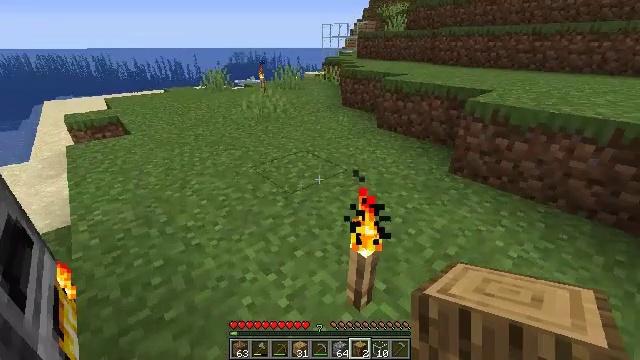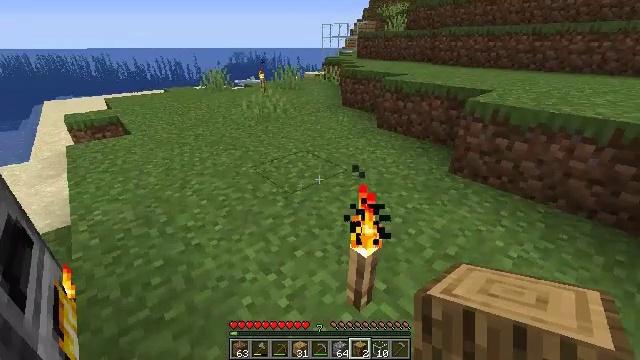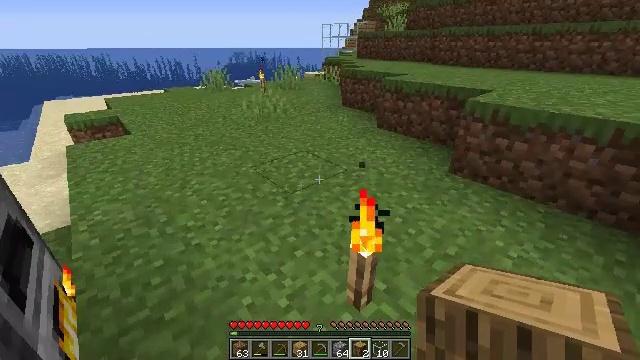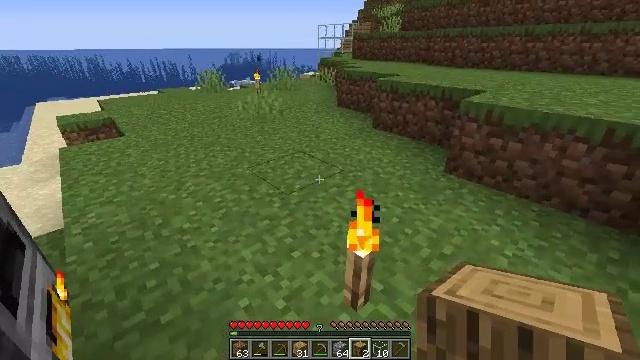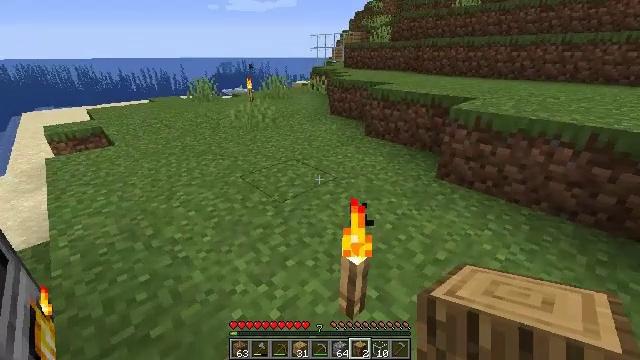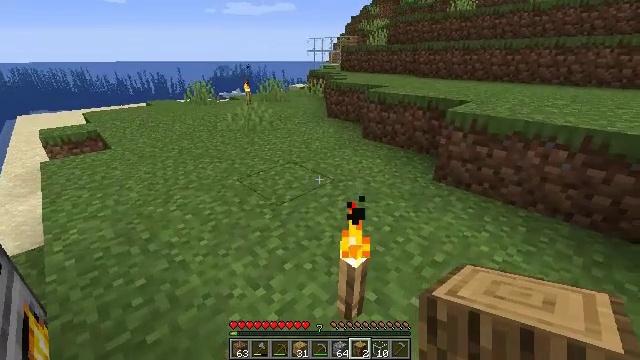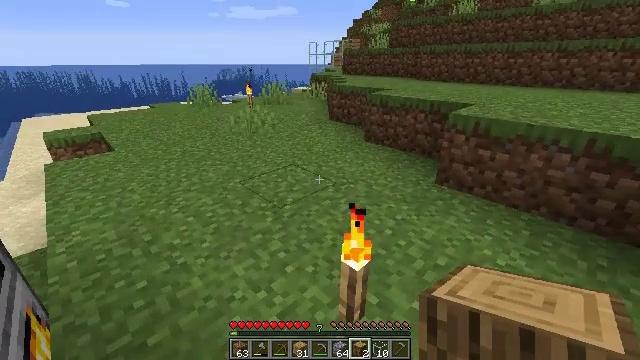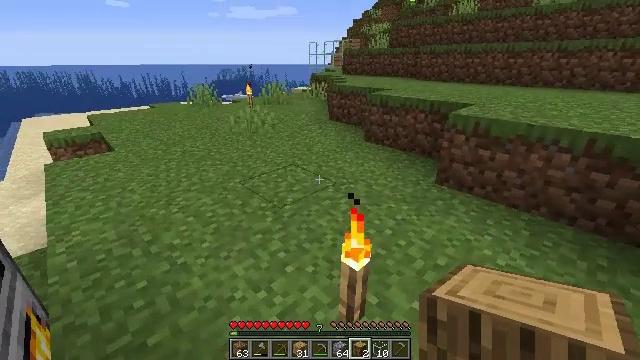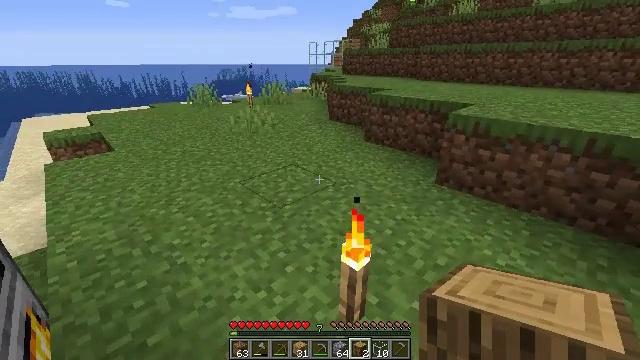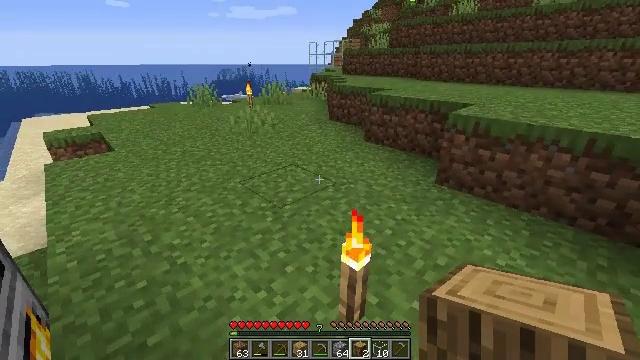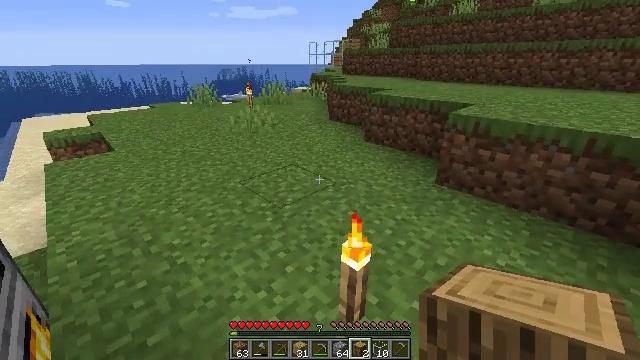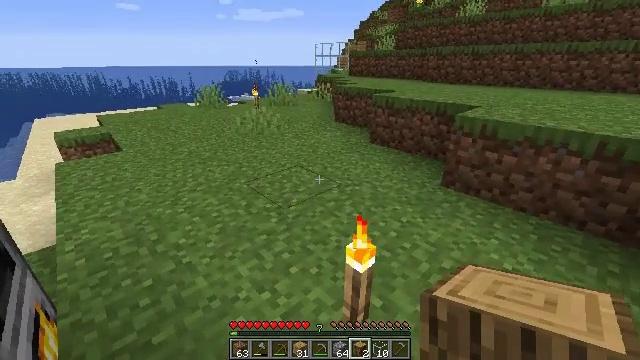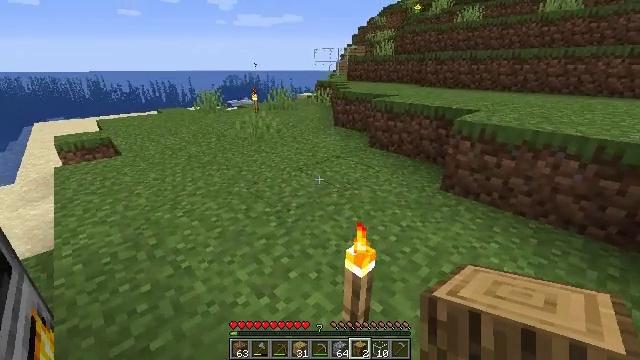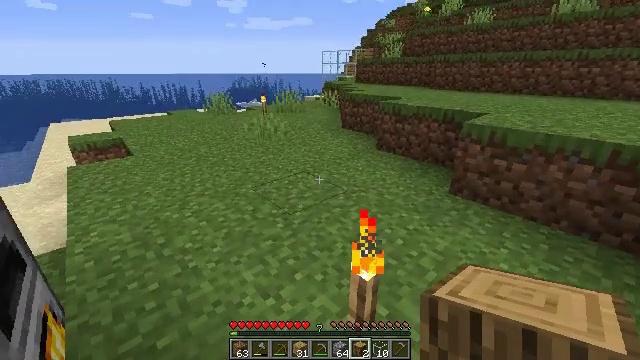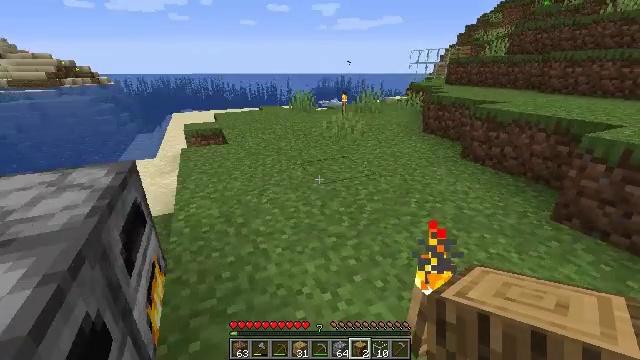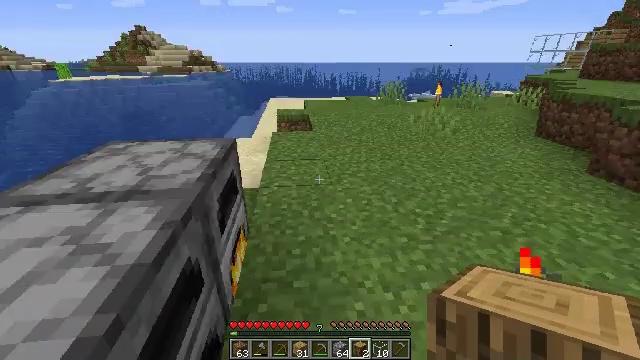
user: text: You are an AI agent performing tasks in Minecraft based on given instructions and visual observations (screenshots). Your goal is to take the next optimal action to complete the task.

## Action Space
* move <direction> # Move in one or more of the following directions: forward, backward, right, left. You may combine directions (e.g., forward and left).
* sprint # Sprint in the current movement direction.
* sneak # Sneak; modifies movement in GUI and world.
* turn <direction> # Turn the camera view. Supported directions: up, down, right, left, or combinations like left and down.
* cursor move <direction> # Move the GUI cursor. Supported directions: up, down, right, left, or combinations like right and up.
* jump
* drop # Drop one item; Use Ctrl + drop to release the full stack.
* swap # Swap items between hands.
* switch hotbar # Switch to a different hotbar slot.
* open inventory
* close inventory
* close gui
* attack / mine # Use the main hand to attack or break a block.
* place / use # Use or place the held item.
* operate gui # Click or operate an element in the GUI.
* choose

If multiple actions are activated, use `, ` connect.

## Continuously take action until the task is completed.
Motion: motion action
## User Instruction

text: Craft multiple birch slabs using birch planks.
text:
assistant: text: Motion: no_op
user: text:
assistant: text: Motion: no_op
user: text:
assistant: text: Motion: no_op
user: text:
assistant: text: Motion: turn right and up
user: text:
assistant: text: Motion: no_op
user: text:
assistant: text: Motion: no_op
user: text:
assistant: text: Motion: no_op
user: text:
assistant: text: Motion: no_op
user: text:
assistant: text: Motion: no_op
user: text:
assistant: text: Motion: no_op
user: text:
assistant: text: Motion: turn left
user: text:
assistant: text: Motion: no_op
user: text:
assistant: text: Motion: turn left
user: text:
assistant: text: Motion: turn left
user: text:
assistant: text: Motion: turn left and down
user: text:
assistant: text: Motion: turn left and down
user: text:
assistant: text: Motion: turn left and down
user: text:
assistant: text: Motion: turn left and down
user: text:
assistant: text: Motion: turn left
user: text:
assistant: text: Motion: turn left and down
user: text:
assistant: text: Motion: turn left
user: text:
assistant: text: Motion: turn left
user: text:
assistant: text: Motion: turn left and down
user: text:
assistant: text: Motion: turn left and down
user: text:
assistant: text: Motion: turn left and down
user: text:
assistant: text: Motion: turn left
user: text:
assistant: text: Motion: turn left
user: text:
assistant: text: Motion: turn left, use / place
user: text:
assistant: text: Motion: use / place
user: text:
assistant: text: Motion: use / place